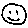
Label: smiley face